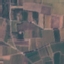
Label: PermanentCrop